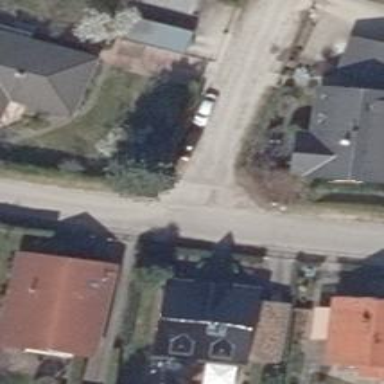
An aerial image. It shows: Footway.